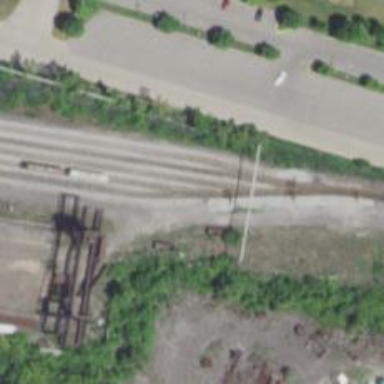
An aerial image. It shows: Railway yard.